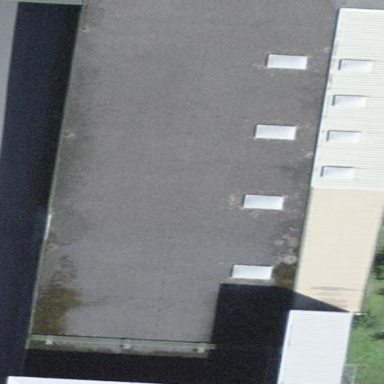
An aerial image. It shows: Commercial building.